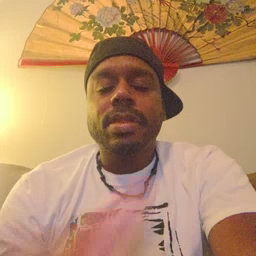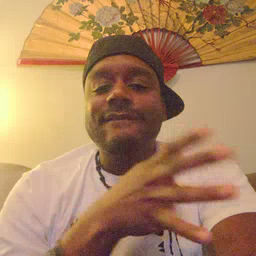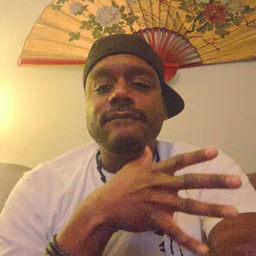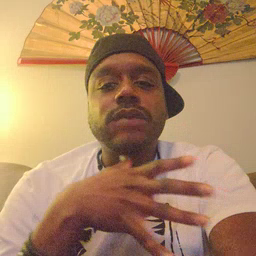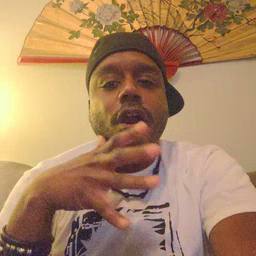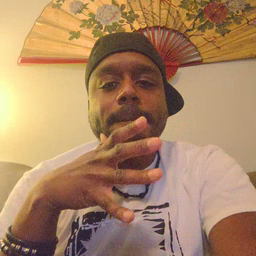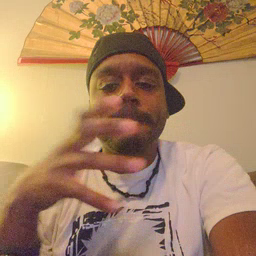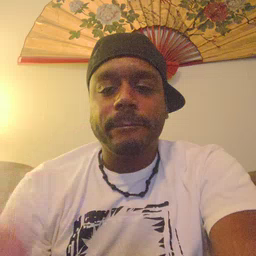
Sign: farm